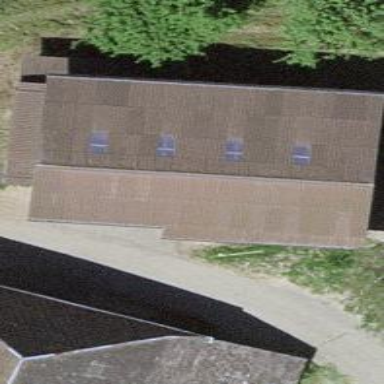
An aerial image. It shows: Shed.